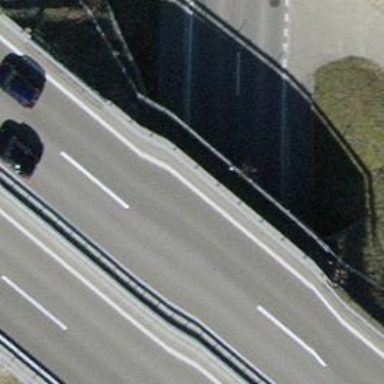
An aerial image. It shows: Motorway bridge with asphalt surface. It is part of trunk highway.